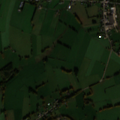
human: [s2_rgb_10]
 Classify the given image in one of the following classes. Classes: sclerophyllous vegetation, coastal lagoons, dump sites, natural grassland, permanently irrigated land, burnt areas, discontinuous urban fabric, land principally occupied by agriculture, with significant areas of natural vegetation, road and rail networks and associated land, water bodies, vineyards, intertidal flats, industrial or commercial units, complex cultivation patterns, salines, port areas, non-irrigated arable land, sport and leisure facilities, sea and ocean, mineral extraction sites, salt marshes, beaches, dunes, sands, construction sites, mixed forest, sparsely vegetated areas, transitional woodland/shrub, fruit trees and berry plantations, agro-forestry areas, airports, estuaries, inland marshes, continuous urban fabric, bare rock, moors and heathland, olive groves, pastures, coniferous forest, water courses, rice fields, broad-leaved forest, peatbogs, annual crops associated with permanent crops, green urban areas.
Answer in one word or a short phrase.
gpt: discontinuous urban fabric, pastures